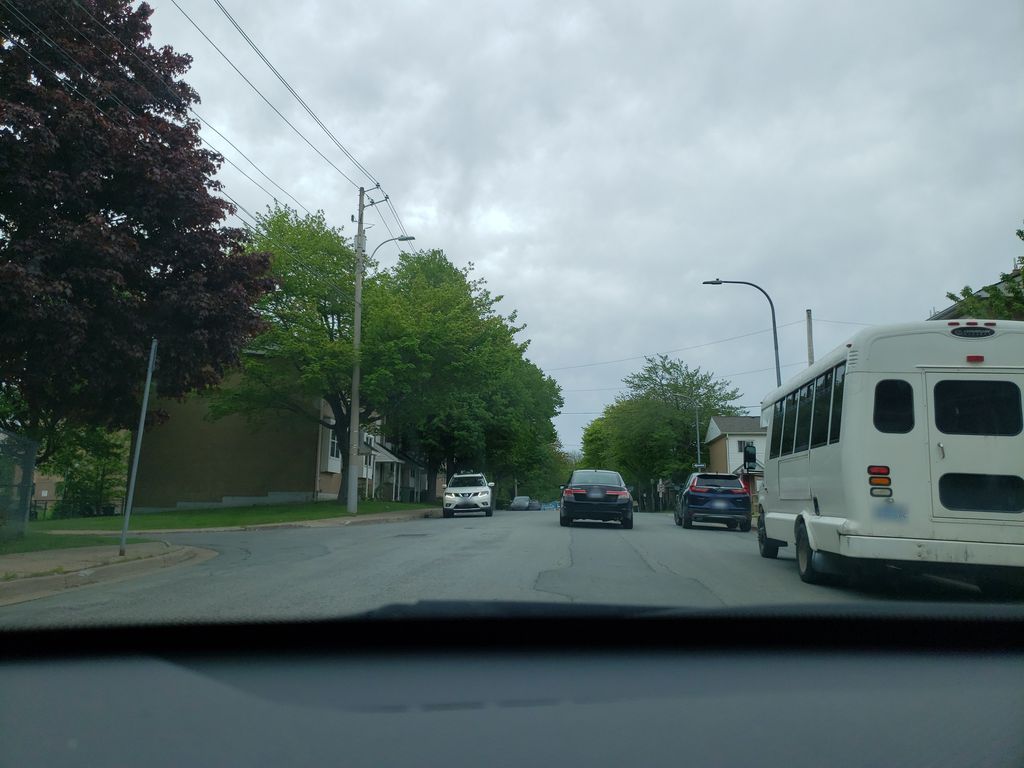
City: halifax